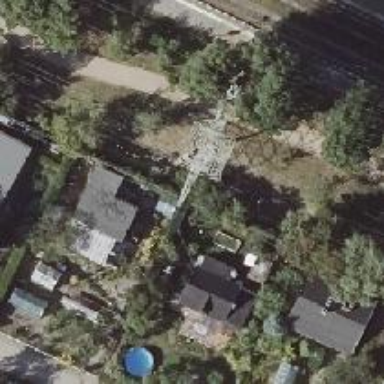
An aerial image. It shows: Power line is depicted.